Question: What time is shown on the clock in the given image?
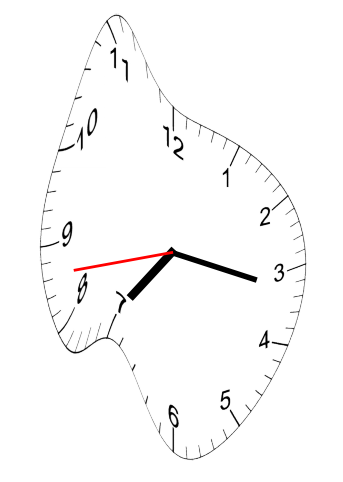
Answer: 07:16:43